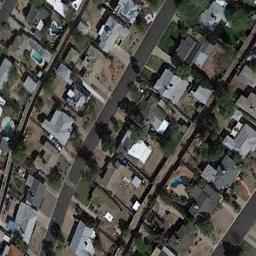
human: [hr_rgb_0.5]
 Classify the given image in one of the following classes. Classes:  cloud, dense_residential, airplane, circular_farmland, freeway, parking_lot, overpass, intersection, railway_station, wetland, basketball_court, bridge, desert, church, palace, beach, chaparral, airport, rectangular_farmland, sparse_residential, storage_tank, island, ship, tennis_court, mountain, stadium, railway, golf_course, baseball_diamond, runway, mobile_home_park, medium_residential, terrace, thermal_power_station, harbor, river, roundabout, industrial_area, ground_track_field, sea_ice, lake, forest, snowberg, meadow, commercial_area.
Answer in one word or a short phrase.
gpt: dense_residential